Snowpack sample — Buffalo Mountain, Silverthorne, Colorado, USA (1/25/25, 10:11 AM MST)
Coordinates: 39.6222, -106.1139
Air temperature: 22 °F
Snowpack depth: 110 cm
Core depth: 30 cm
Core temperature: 42.8 °F
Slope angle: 12°, slope face: 102°
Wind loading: high
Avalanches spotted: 0
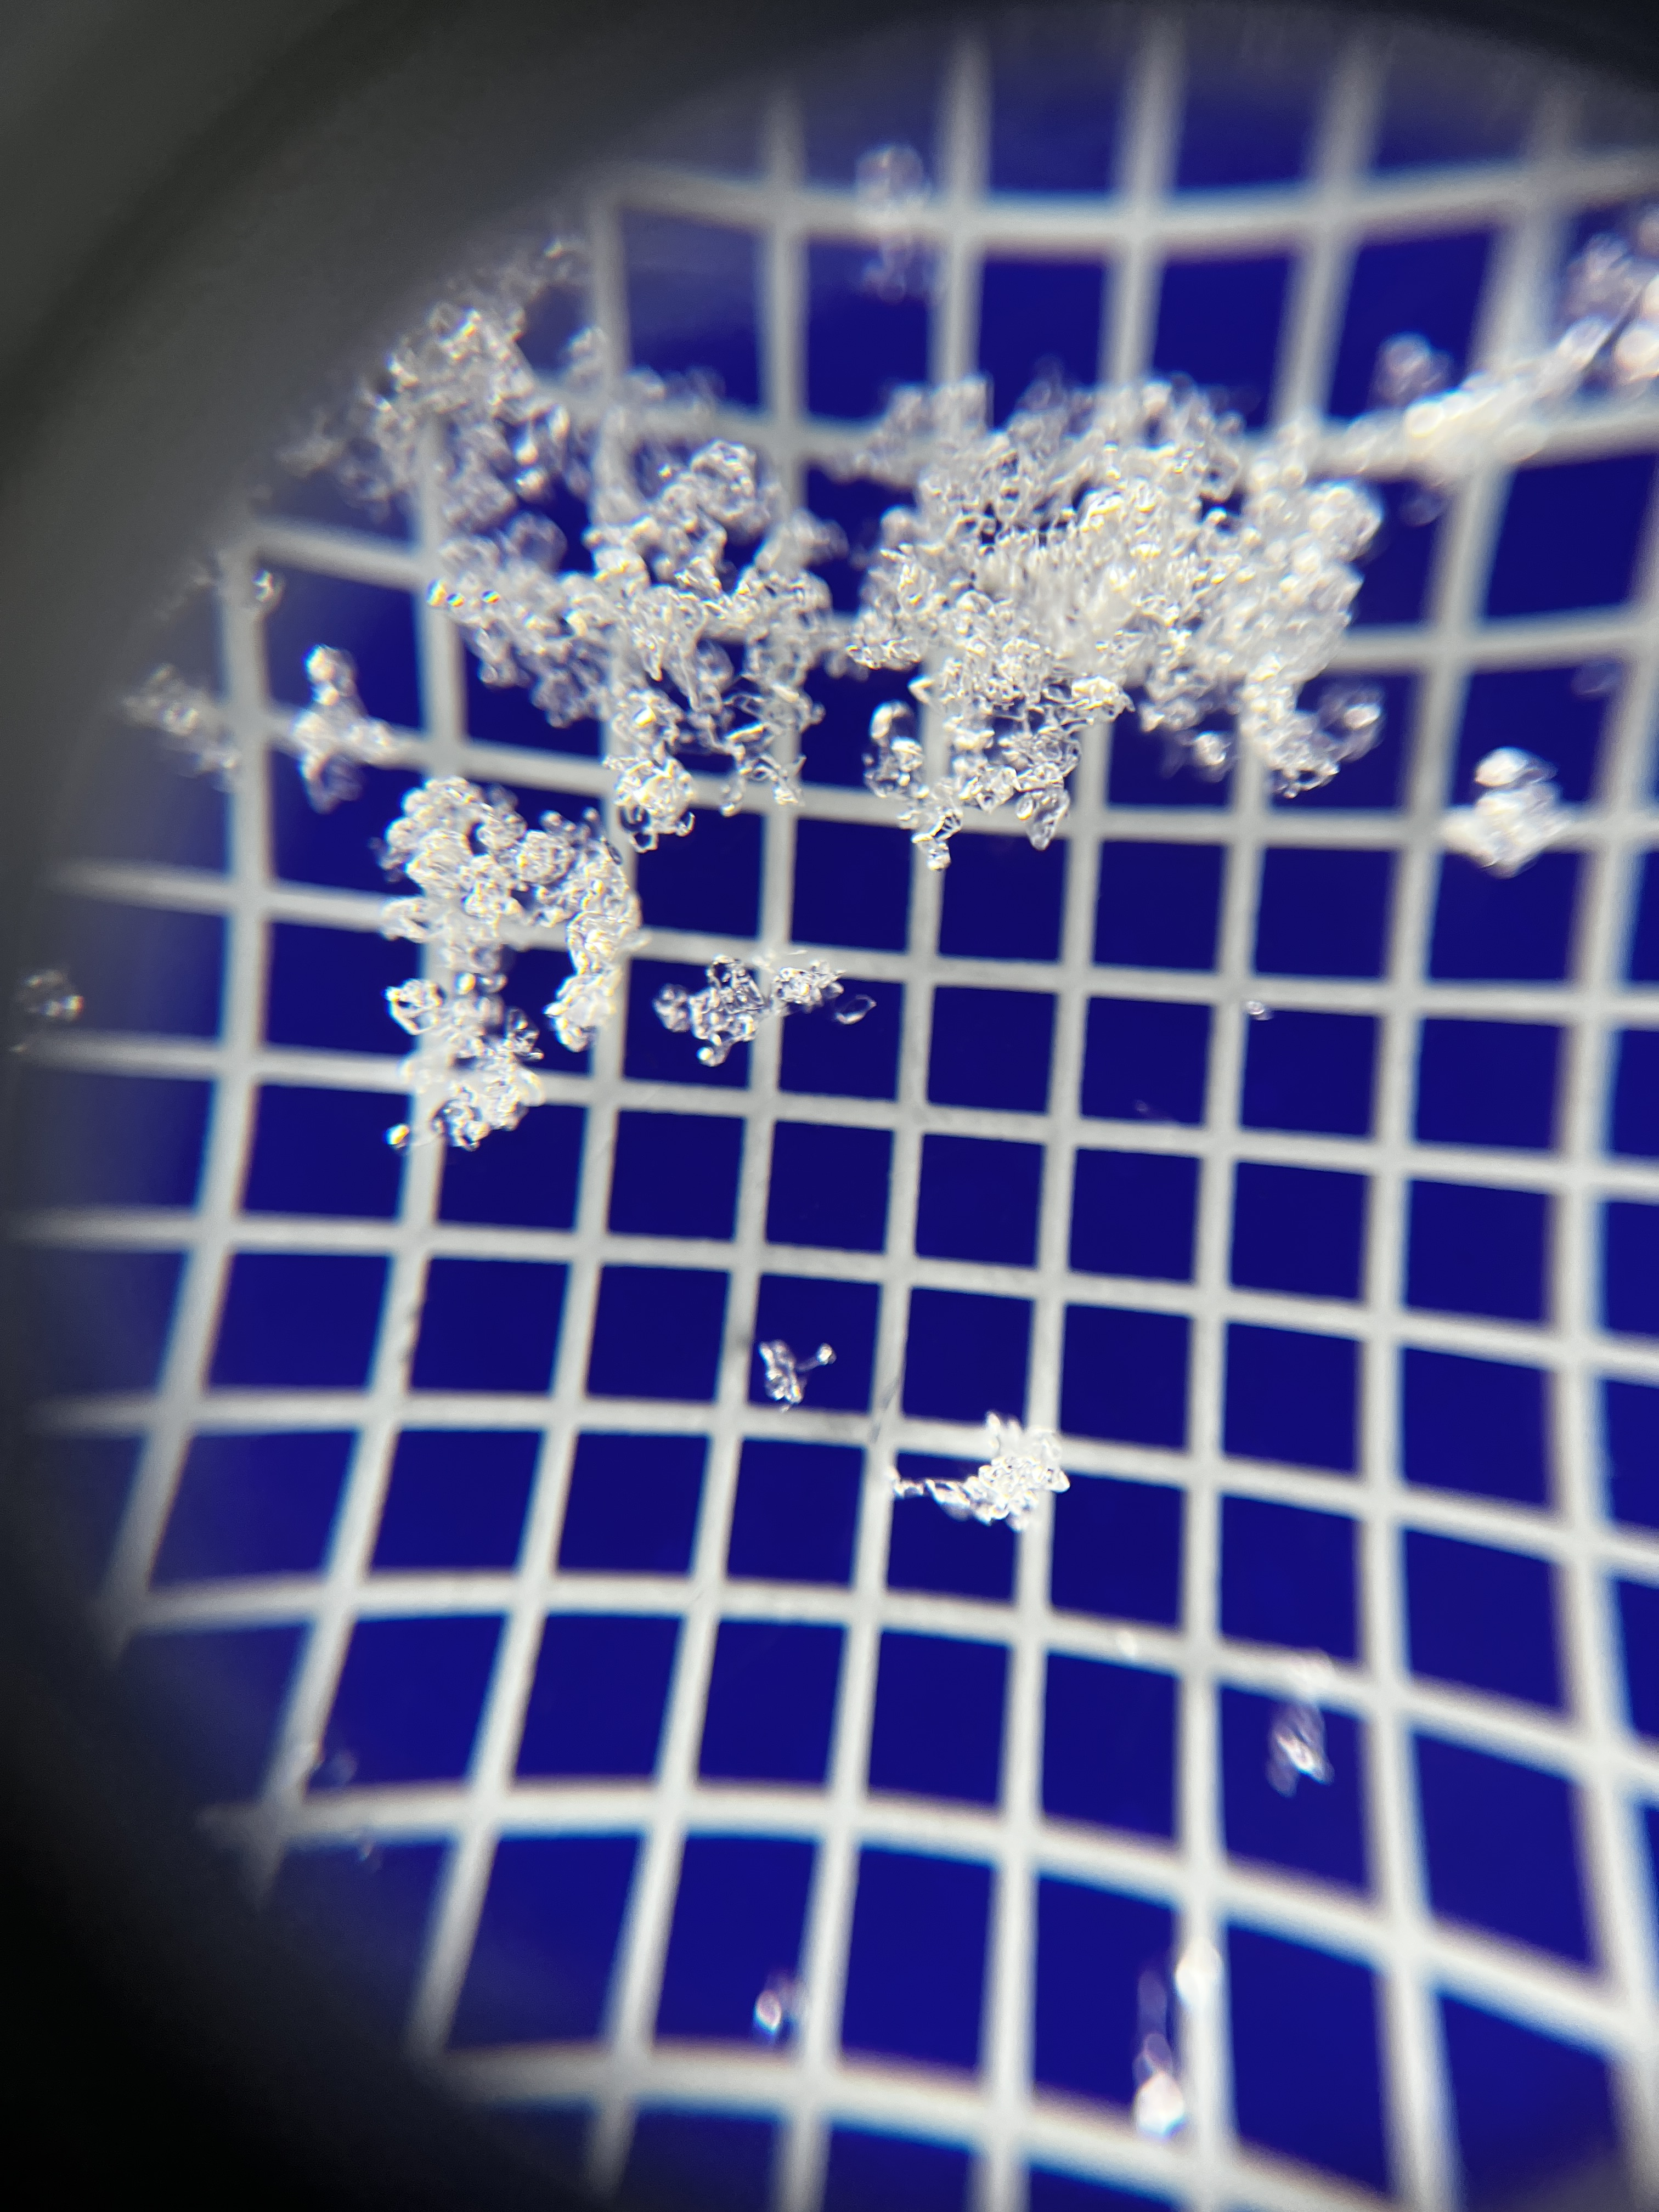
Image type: magnified_profile
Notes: No avalanches nearby, collected on the outskirts of a fire break 15 meters from the treeline, on way to Buffalo and Red Mountain